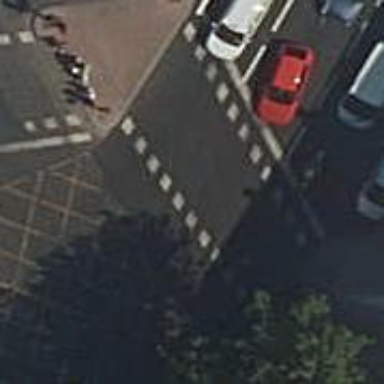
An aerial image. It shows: Road with traffic signals at the crossing.